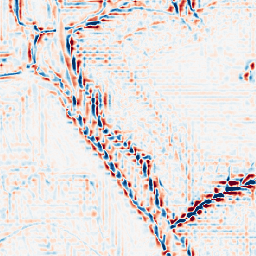
Category: wavelet
Decomposition family: wavelet_dwt
Decomposition parameters: wavelet: db2
level: 3
Upsampling method: linear_exact
Upsampling parameters: scale: 2
Upsampling scale: 2